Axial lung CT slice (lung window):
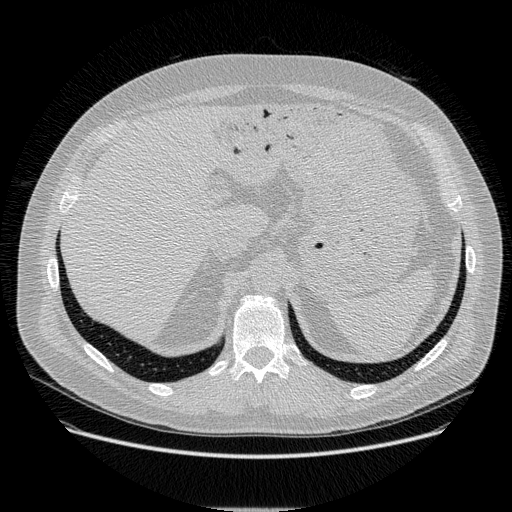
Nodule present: no